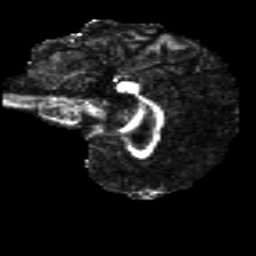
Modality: FA
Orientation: sagittal
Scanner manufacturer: siemens
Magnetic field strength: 3 T
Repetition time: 4.16 s
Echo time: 0.0806 s